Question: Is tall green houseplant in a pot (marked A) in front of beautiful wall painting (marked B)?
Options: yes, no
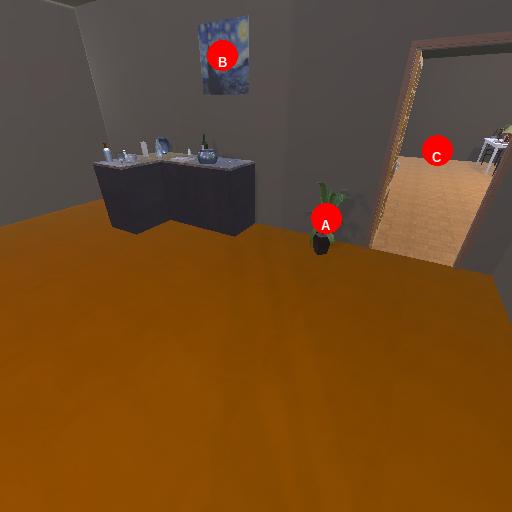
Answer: yes